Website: crate-barrel
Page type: address-validator
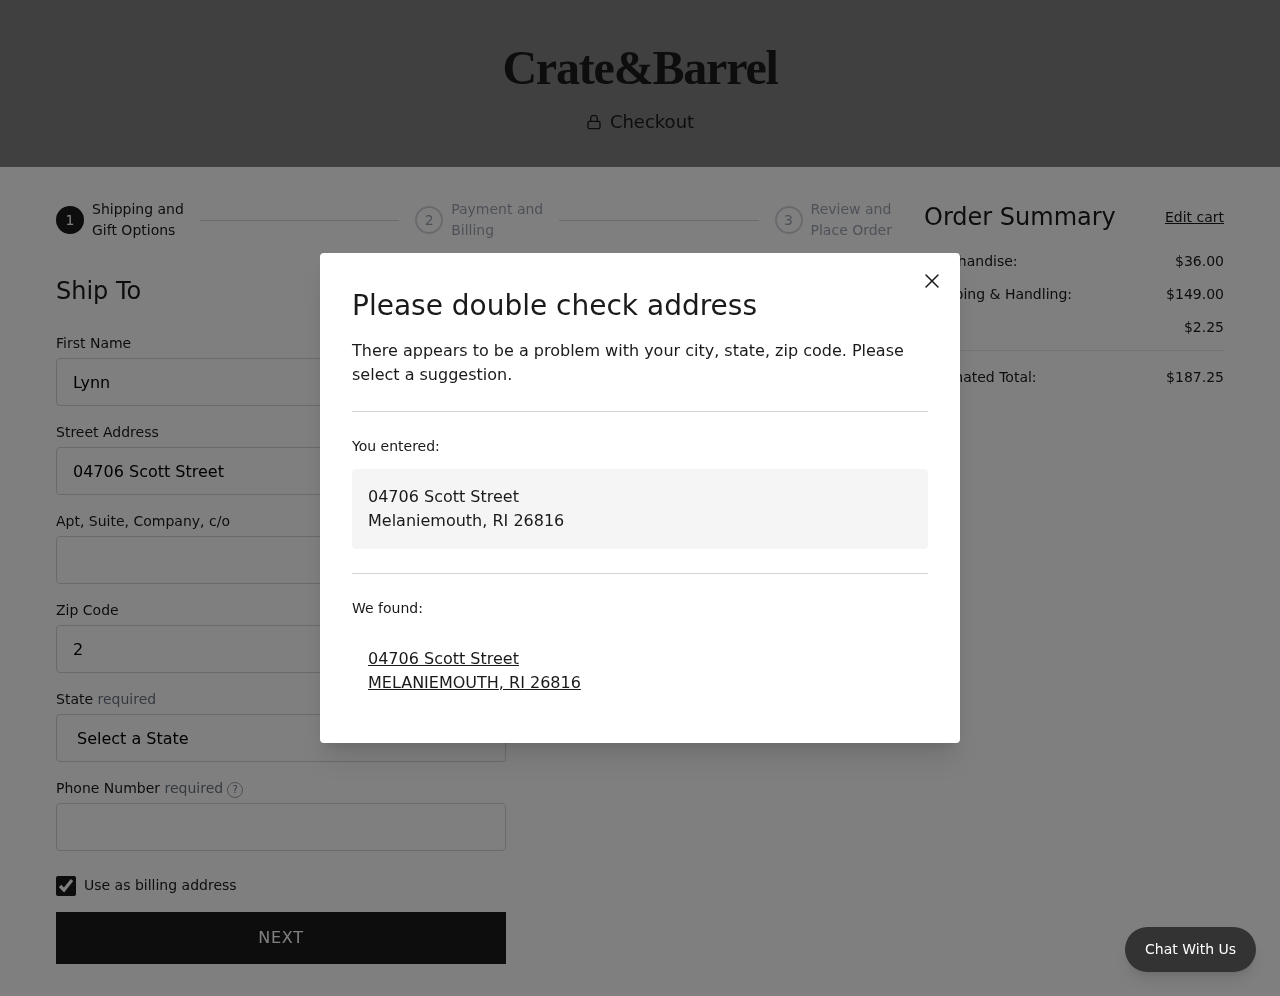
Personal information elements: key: PII_CITY
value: Melaniemouth
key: PII_CITY
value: MELANIEMOUTH
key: PII_FIRSTNAME
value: Lynn
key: PII_PHONE
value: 7917667719
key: PII_POSTCODE
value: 26816
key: PII_STATE
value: Rhode Island
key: PII_STATE_ABBR
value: RI
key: PII_STREET
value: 04706 Scott Street
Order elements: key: ORDER_SUBTOTAL
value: $36.00
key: ORDER_SHIPPING_COST
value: $149.00
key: ORDER_TAX
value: $2.25
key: ORDER_TOTAL
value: $187.25